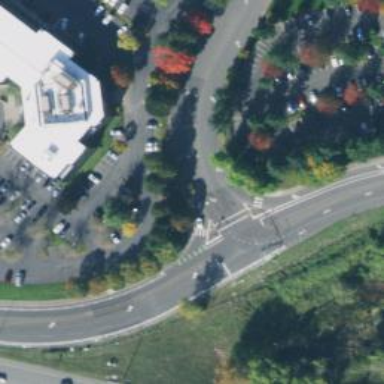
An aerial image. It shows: Marked crossing on cycleway.